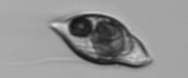
Label: Amphidinium